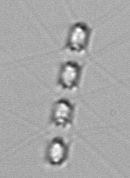
Label: Chaetoceros_didymus